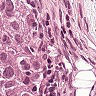
Metastatic tissue present: yes